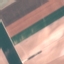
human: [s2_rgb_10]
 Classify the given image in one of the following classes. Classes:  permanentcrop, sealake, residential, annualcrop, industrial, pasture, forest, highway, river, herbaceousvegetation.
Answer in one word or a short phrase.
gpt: AnnualCrop